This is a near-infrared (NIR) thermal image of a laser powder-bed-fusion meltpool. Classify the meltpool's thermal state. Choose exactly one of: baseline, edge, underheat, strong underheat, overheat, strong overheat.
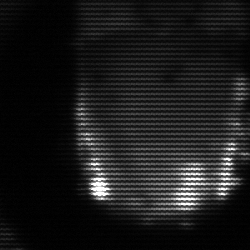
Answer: baseline